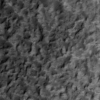
Label: not_dusty